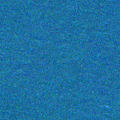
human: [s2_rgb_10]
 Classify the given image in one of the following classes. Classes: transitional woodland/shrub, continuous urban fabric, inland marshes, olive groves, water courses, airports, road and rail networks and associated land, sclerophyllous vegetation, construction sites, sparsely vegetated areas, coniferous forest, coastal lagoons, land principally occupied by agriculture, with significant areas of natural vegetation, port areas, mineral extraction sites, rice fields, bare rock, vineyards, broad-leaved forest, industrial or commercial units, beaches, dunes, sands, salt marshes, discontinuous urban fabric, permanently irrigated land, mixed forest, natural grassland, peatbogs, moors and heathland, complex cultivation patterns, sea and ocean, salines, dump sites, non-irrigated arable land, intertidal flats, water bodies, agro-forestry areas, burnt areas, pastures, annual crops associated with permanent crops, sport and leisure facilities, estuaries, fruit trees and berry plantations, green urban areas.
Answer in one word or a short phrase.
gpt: sea and ocean